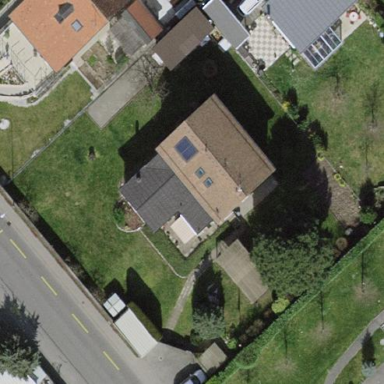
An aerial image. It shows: Garden surrounded by fence.